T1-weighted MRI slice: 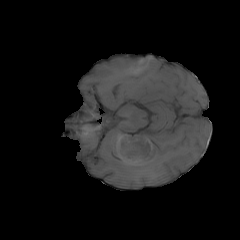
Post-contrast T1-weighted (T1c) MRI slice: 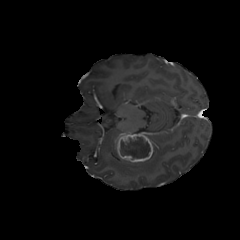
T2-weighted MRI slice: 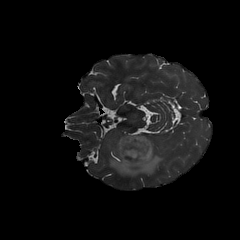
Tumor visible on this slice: yes